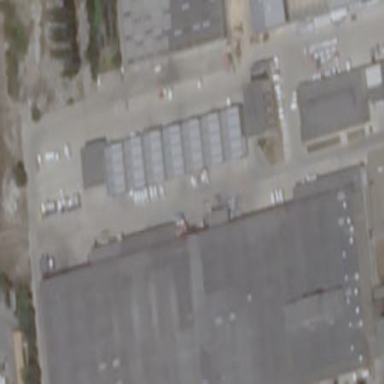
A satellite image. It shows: Industrial area with warehouse.